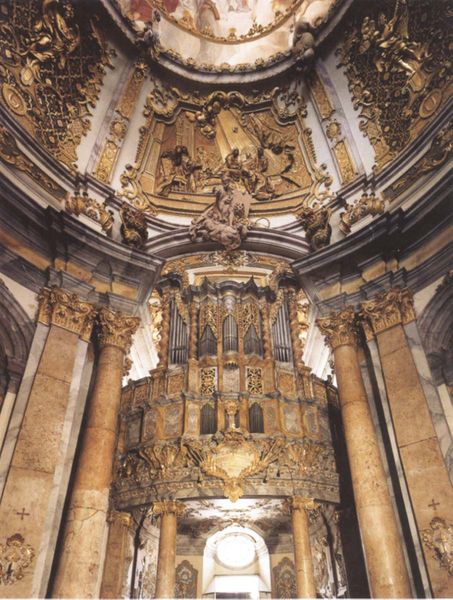
Titel: Klosterkirche Weltenburg
Künstler: Cosmas Damian Asam
Standort: Weltenburg, Benediktiner-Klosterkirche (EU - D)
Schlagwörter: licht, marmor, pfeiler, schmuck, säule, säulen, gebäude, ornament, architektur, barock, rahmen, taube, kirche, figur, gold, innen, musik, gotik, engel, skulptur, empore, figuren, kuppel, ornamente, verzierung, uhr, stuck, plastik, fotografie, helligkeit, kreuz, dom, tageslicht, kunst, altar, hochaltar, kathedrale, orgel, jesus, chor, kapelle, heilige, pfeifen, aufnahme, bauwerk, prospekt, orgelpfeifen, innenaufnahme